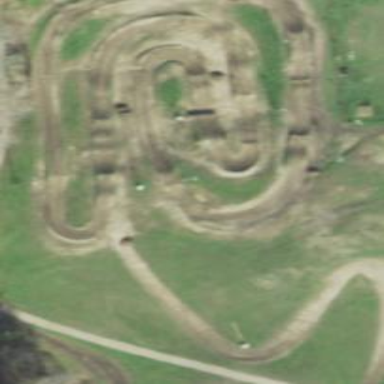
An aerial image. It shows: Dirt raceway for motocross sports.